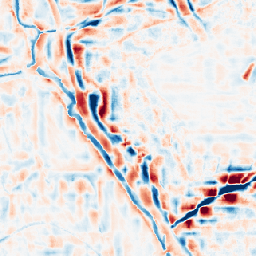
Category: wavelet
Decomposition family: wavelet_reverse_biorthogonal
Decomposition parameters: wavelet: rbio4.4
level: 4
Upsampling method: area
Upsampling parameters: scale: 8
Upsampling scale: 8